Question: I have two questions:
Q1. I need to display the contents of DIV at the bottom and have tried 'vertical-align:bottom;' and 'align-items: flex-end;' but none of them works. In the screen shot below, I have shown where I want to display the images. Actually, I am trying to display images near to the horizontal divider. The lower section worked without any effort since it was already appearing on top :)
Q2. My content is vertically grouped in upper and lower sections, such as :
1. Group1: 1-Flag-AddIcone
2. Group2: 2-Flag-AddIcon
3. Group3: 3-Flag-AddIcon
4. Group4: 4-AddIcon-Tick
5. Group5: 5-AddIcon-Tick
6. Group6: 6-AddIcon-Tick
I want to create a hover effect using CSS so that when the mouse goes over any section of the group, the whole group is highlighted. The problem is, Numbers are not in the same div. I could've put them in the same div but I am asking for this problem because creating hover effect on other DIVs is also required in other sections of my application.

Following is my code:
'''
<style type="text/css">
#line01Div{
height:20px;
}
#line02Div{
height:90px;
}
#line03Div{
border-top:3px solid #878C87;
}
#line04Div{
display:inline-block;
height:60px;
}
#line05Div{
height:30px;
}
.rnDiv{
display:inline-block;
text-align:center;
width:40px;
height:20px;
}
.ImageDiv1{
border:1px solid;
height:87px;
width:40px;
display:inline-block;
#vertical-align:bottom;
align-items: flex-end;
}
.ImageDiv1:hover{
cursor:pointer;
}
.ImageDiv2{
height:149px;
width:40px;
text-align:center;
display:inline-block;
vertical-align:top;
}
.imgSize{
max-width:85%;
max-height:85%;
}
</style>
<div id="line01Div">
<div class="rnDiv">1</div><!--
--><div class="rnDiv">2</div><!--
--><div class="rnDiv">3</div>
</div>
<div id="line02Div">
<div class="ImageDiv1"><img class="imgSize" src="Flagredicon.png" alt="" /><img class="imgSize" src="save_data.png" alt="" /></div><!--
--><div class="ImageDiv1"><img class="imgSize" src="Flagredicon.png" alt="" /><img class="imgSize" src="save_data.png" alt="" /></div><!--
--><div class="ImageDiv1"><img class="imgSize" src="Flagredicon.png" alt="" /><img class="imgSize" src="save_data.png" alt="" /></div>
</div>
<div id="line03Div">
</div>
<div id="line04Div">
<div class="ImageDiv2"><img class="imgSize" src="save_data.png" alt="" /><img class="imgSize" src="tick.png" alt="" /></div><!--
--><div class="ImageDiv2"><img class="imgSize" src="save_data.png" alt="" /><img class="imgSize" src="tick.png" alt="" /></div><!--
--><div class="ImageDiv2"><img class="imgSize" src="save_data.png" alt="" /><img class="imgSize" src="tick.png" alt="" /></div>
</div>
<div id="line05Div">
<div class="rnDiv ">4</div><!--
--><div class="rnDiv ">5</div><!--
--><div class="rnDiv ">6</div>
</div>
'''
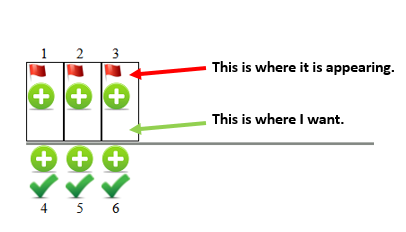
Answer: You can do this by using a 'span' tag to group your 'img' pairs and then 'absolute' 'position' the span to the 'bottom'.
Example <URL>
CSS
'''
.ImageDiv1 span{
position: absolute;
bottom:0;
}
'''
HTML
'''
<div class="ImageDiv1">
<span>
<img class="imgSize" src="Flagredicon.png" alt="" />
<img class="imgSize" src="save_data.png" alt="" />
</span>
</div>
'''